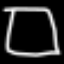
Label: square